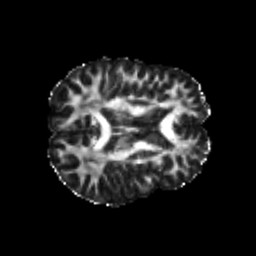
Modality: FA
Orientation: axial
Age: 24
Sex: male
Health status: healthy
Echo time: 0.074 s